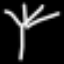
Label: fork